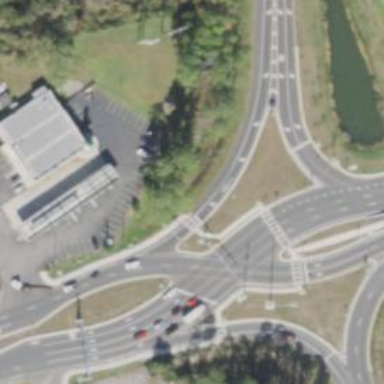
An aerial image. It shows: Motorway link with Diverging Diamond Interchange (DDI) junction.